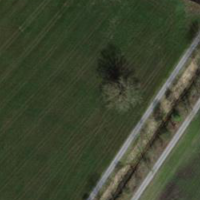
EUNIS habitat code: 25
Species observed at this site:
Cyperus esculentus